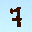
Label: 7